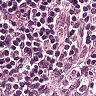
Metastatic tissue present: no